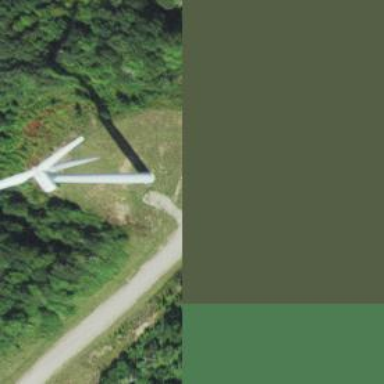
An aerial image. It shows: Wind generator powered by wind. The generator type is horizontal axis and it uses wind turbines.